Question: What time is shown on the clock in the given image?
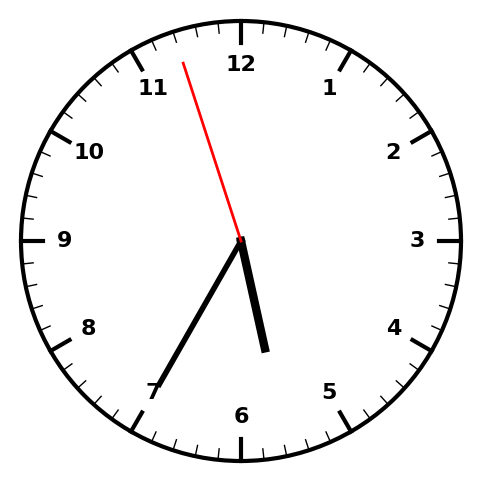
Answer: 05:34:57